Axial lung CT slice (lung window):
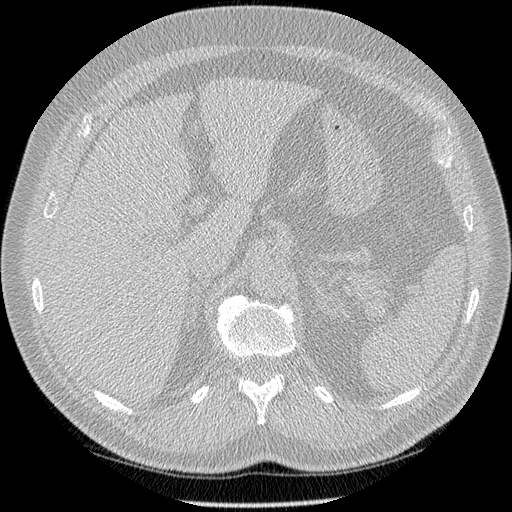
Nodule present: no